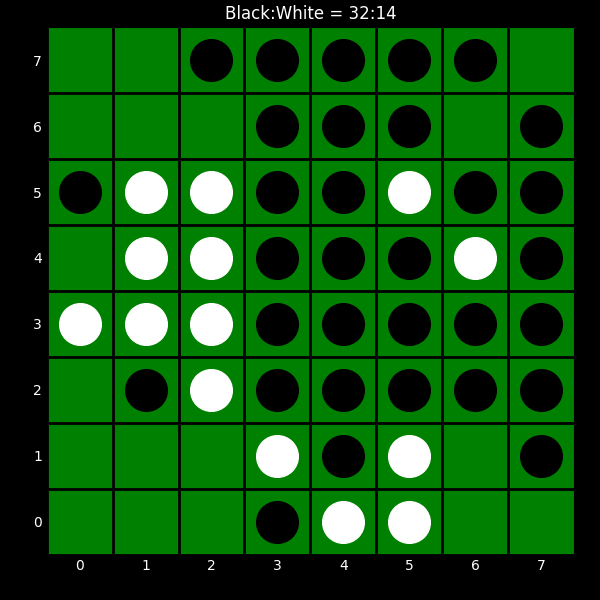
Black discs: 32
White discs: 14